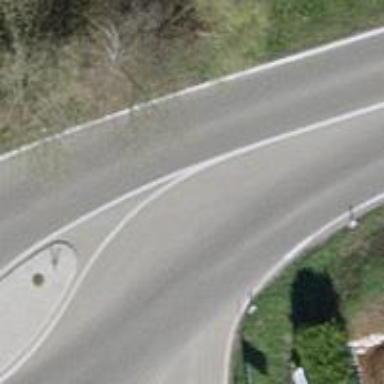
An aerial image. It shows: Secondary road with asphalt surface.